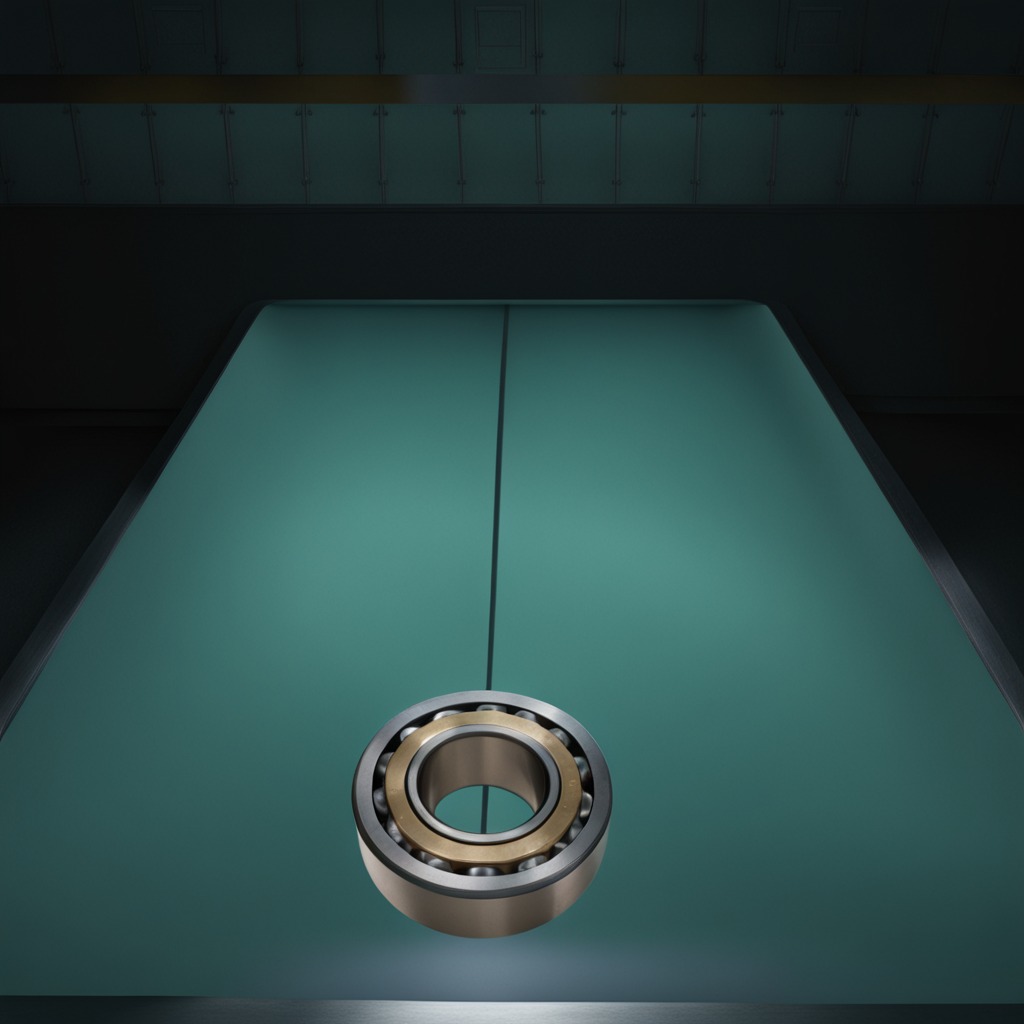
A metal ball bearing lies on a clean empty table in a railway signal maintenance room lit by harsh overhead fluorescents.